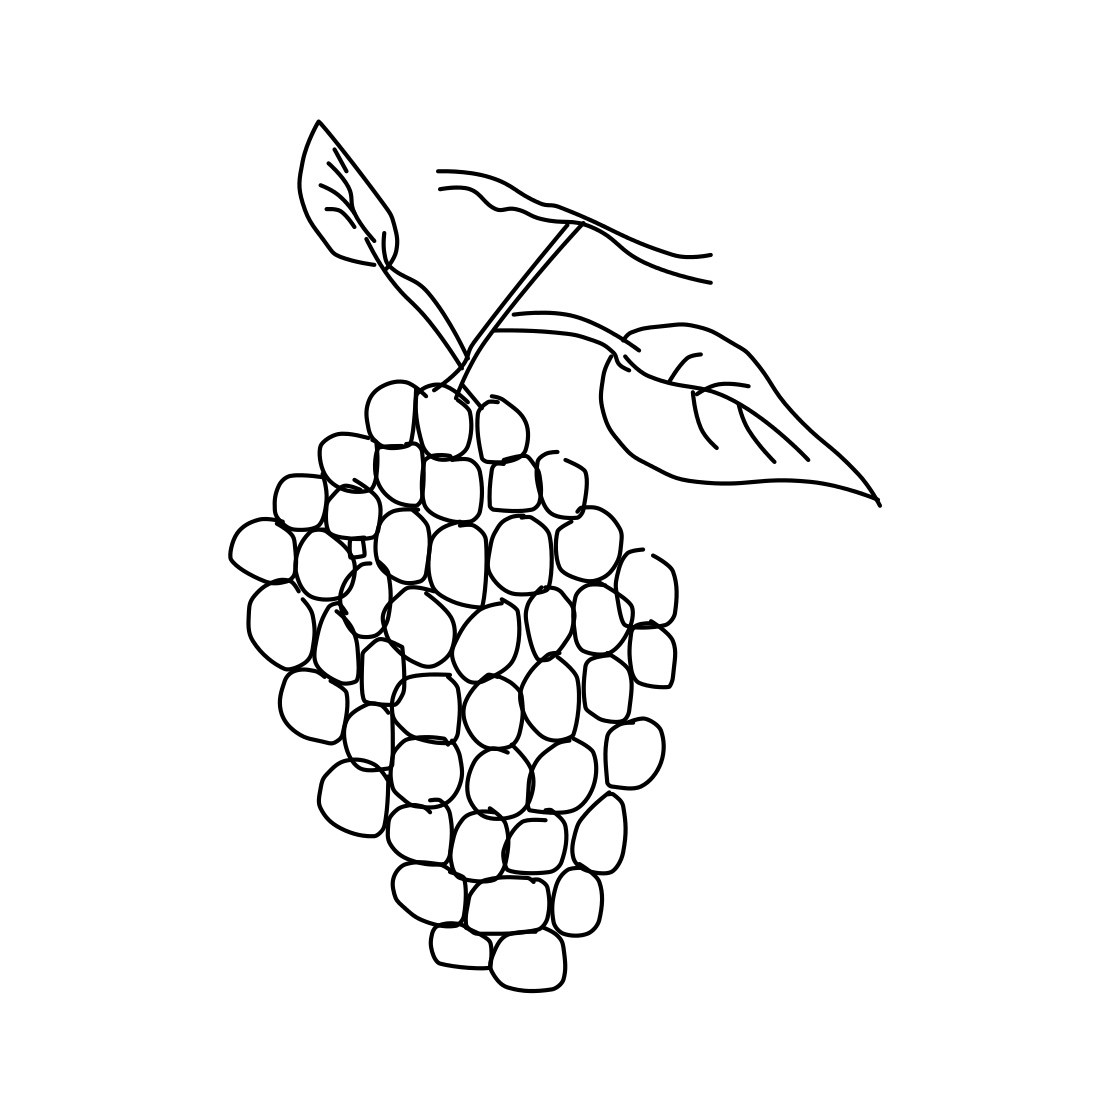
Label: grapes